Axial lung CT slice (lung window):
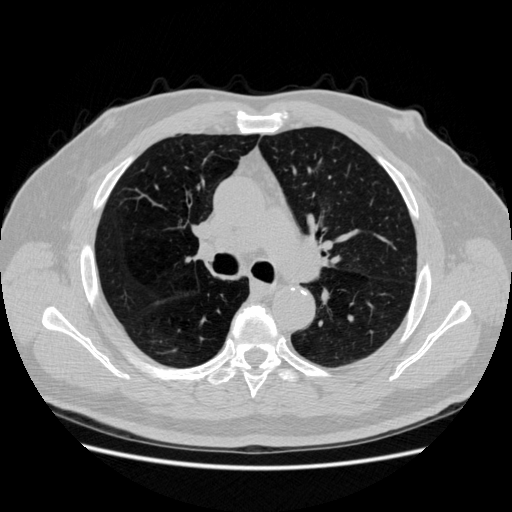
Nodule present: no